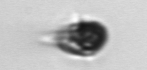
Label: Mesodinium